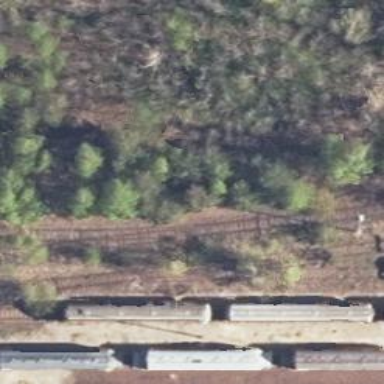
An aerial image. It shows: Disused railway spur service.